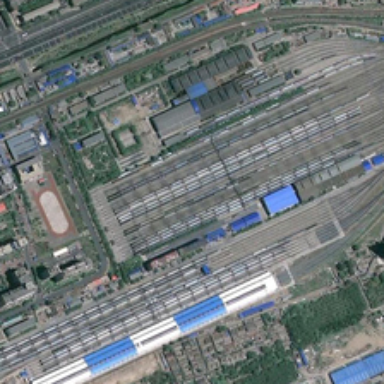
There are tains stopping in the abreast rails converging to a few rails .